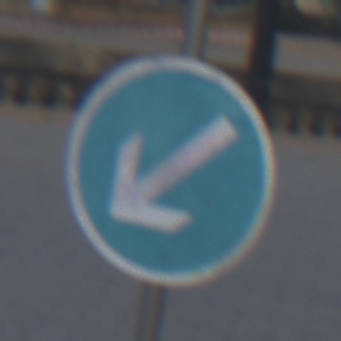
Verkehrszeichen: VorgeschriebeneVorbeifahrtLinks
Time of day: MorningAfternoon
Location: Outdoor (Urban)
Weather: Overcast
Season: NotSpecified
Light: Natural